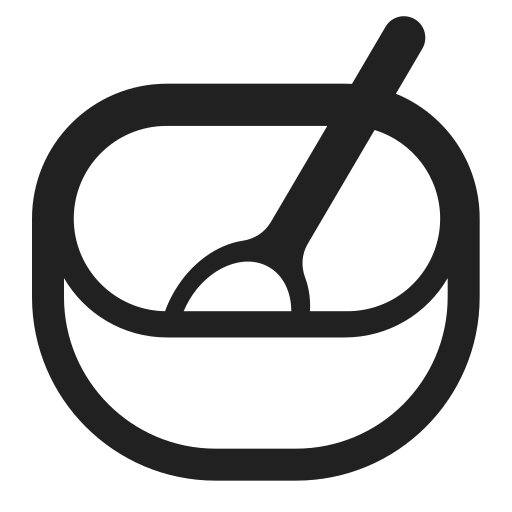
bowl with spoon high contrast